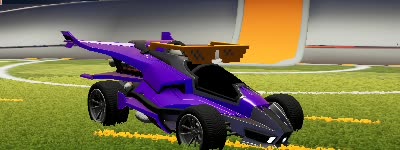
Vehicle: aftershock